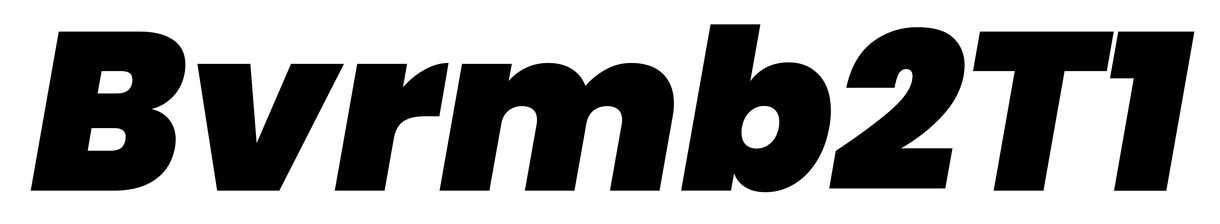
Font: Poppins-BlackItalic